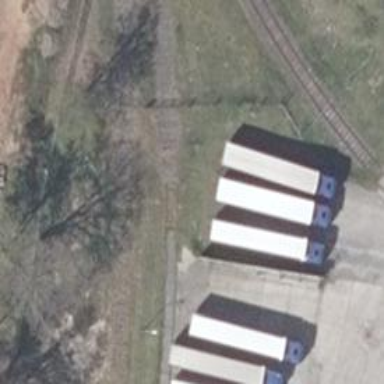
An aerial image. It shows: Abandoned railway spur.